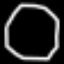
Label: octagon